Aerial crown-view tile of a tropical tree (Barro Colorado Island, Panama), acquired 20250414:
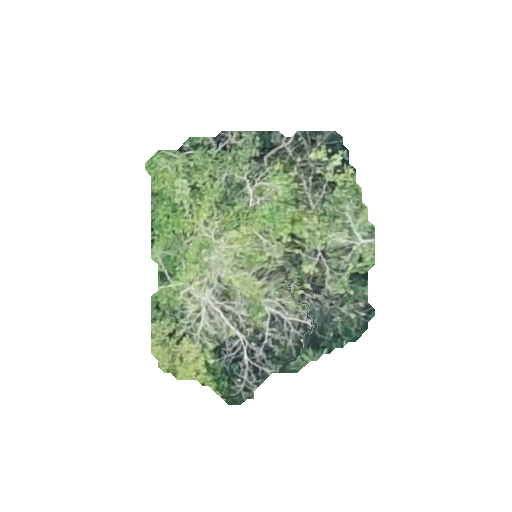
Species: Apeiba membranacea
GBIF accepted scientific name: Apeiba membranacea
Crown area: 73.515 m²